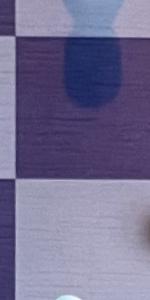
Label: Empty